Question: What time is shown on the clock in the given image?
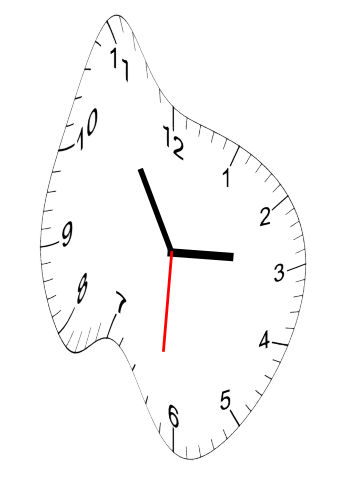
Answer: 02:54:31